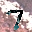
Label: 7